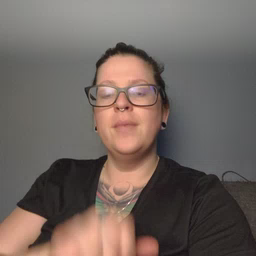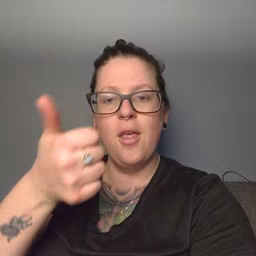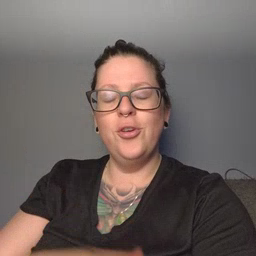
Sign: another